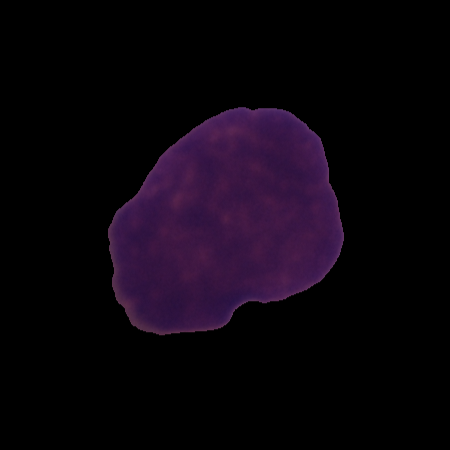
Label: cancer